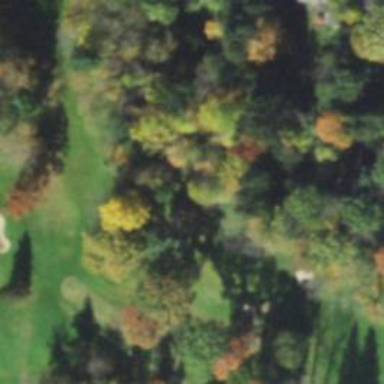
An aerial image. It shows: Pathway for golfing.